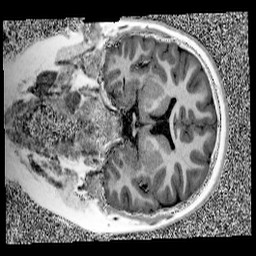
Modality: UNIT1
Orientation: coronal
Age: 10
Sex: male
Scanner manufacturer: siemens
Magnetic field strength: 3 T
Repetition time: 4 s
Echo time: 0.00299 s